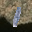
Label: 1